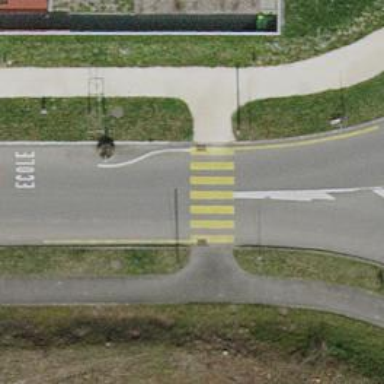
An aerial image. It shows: Uncontrolled road crossing.